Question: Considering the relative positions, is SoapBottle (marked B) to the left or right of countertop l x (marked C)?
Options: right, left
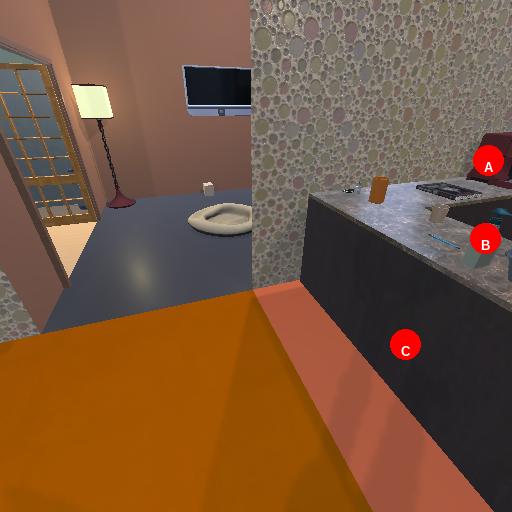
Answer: right